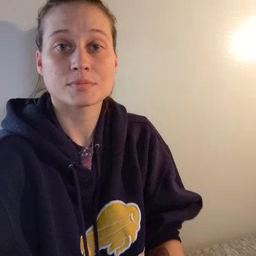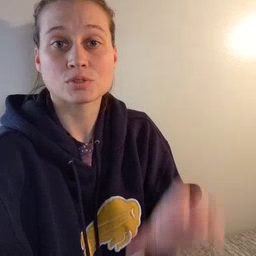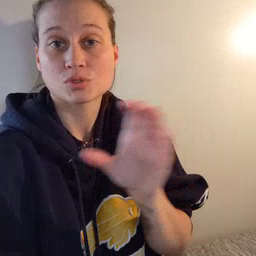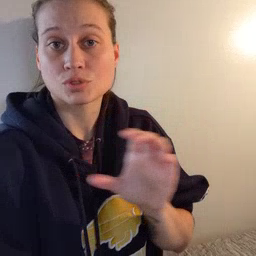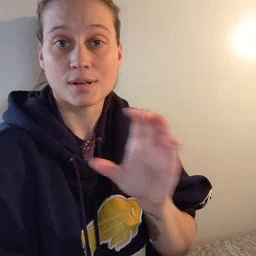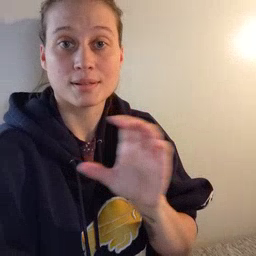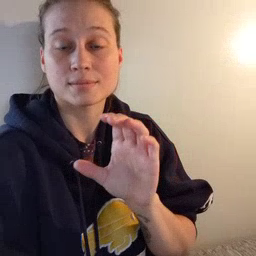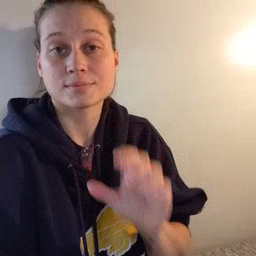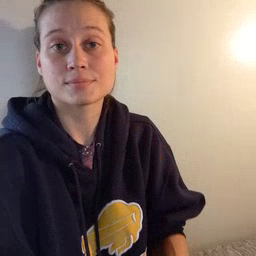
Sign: chocolate